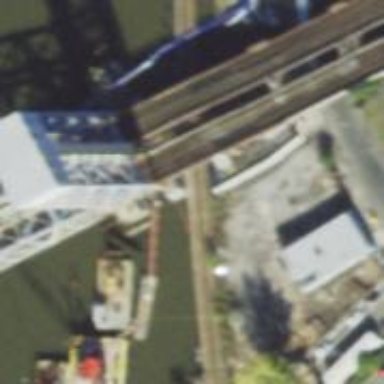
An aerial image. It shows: Lift bridge for electrified rail crossing over water.